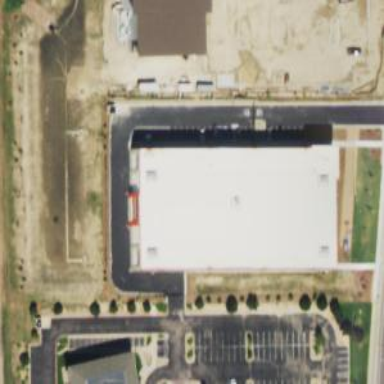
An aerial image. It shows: Storage rental shop called Public Storage located in building.